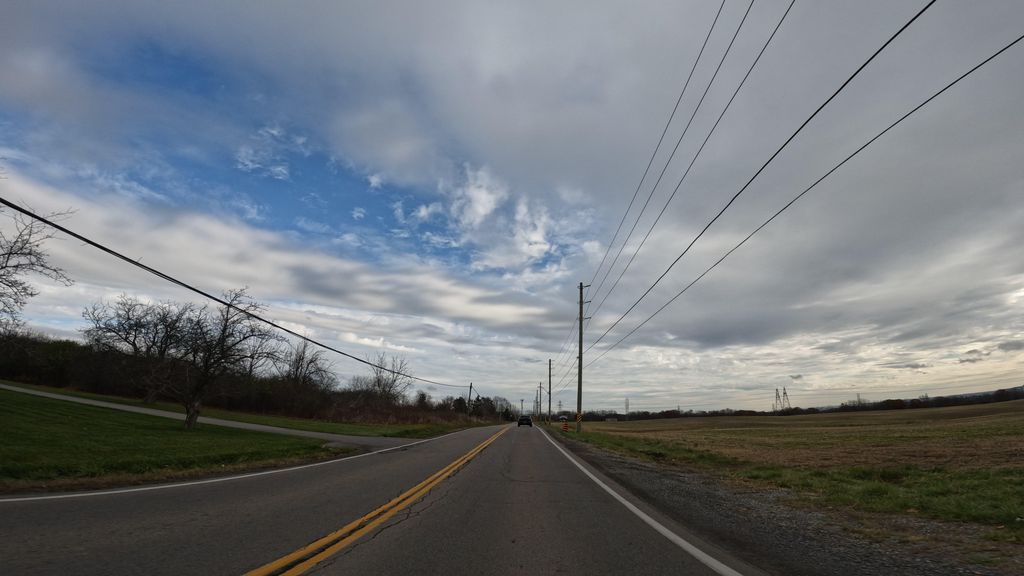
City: hamilton